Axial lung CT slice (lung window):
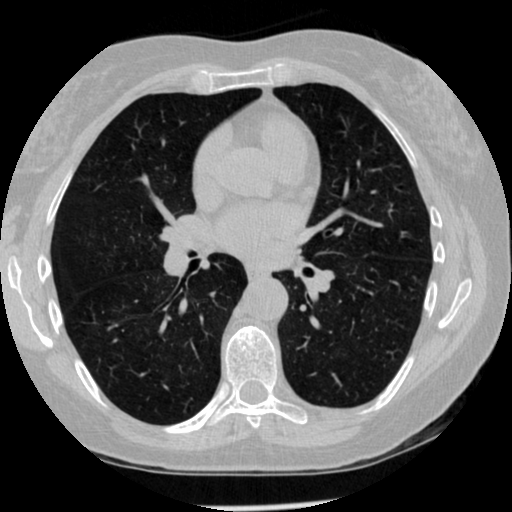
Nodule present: no